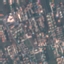
Land use / land cover class: Residential